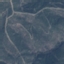
Label: HerbaceousVegetation